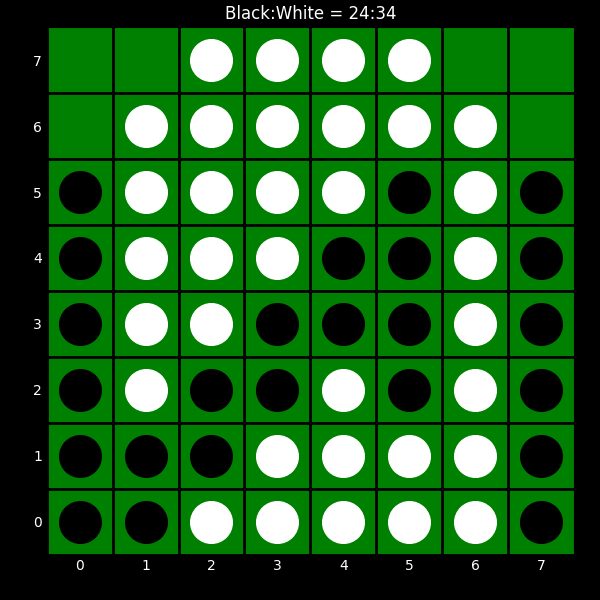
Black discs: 24
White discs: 34